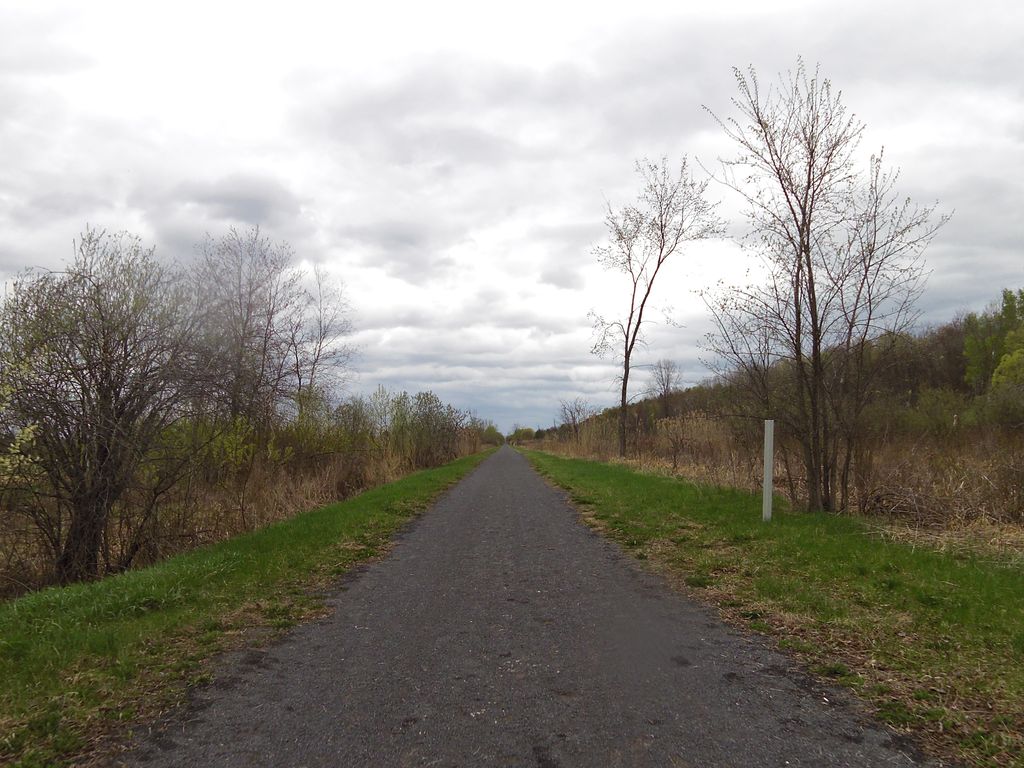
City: ottawa-gatineau